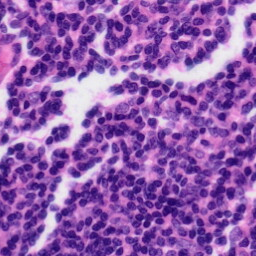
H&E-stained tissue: Tonsil